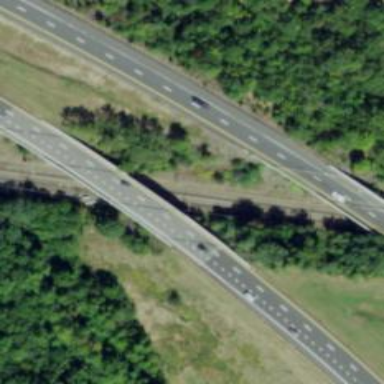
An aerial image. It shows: Urban freeway expressway bridge crossing over the motorway.